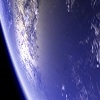
Label: water